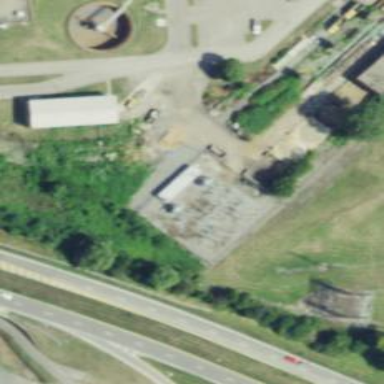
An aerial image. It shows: Power substation.